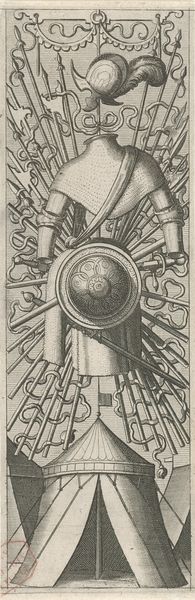
Titel: Wapentrofee met onderaan een tent
Künstler: Johannes of Lucas van Doetechum
Standort: Amsterdam
Institution: Rijksmuseum
Schlagwörter: gravure, épée, casque, noir et blanc, bouclier, guerre, lance, combat, armes, armure, tente, hallebarde, côte de maille